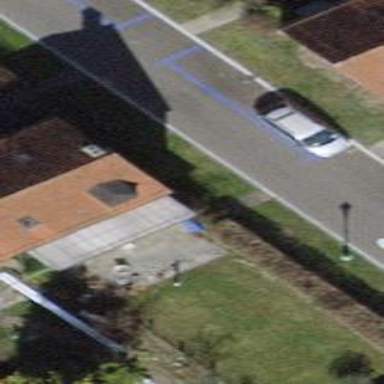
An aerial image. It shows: Gabled-roof house with tile roofing.